Field crop: maize
Growth stage: 2
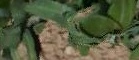
Species: maize